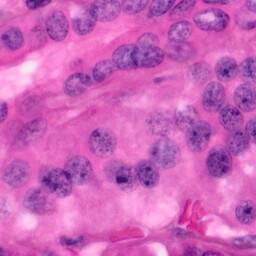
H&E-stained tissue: Pancreatic